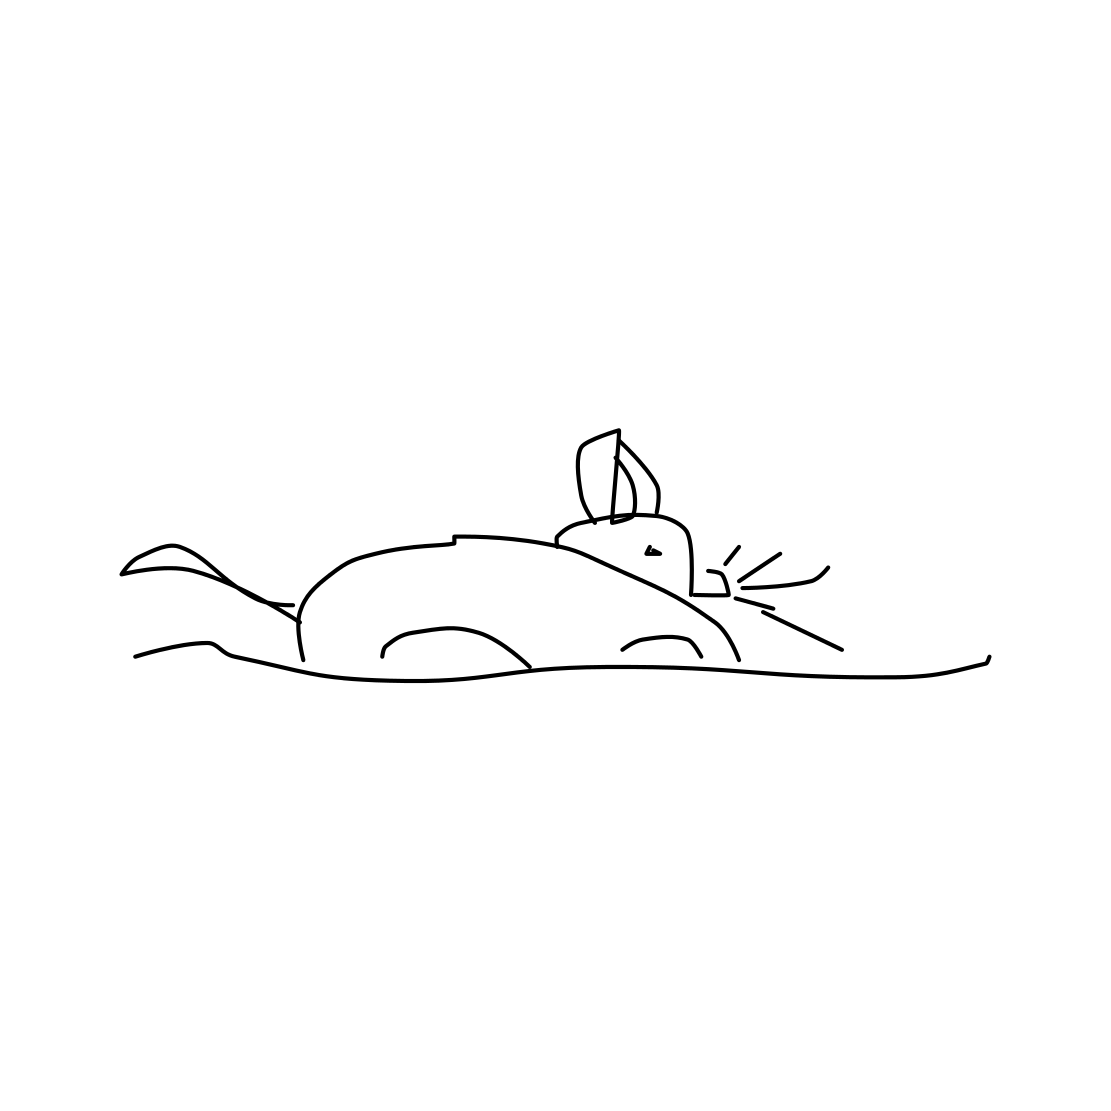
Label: mouse (animal)